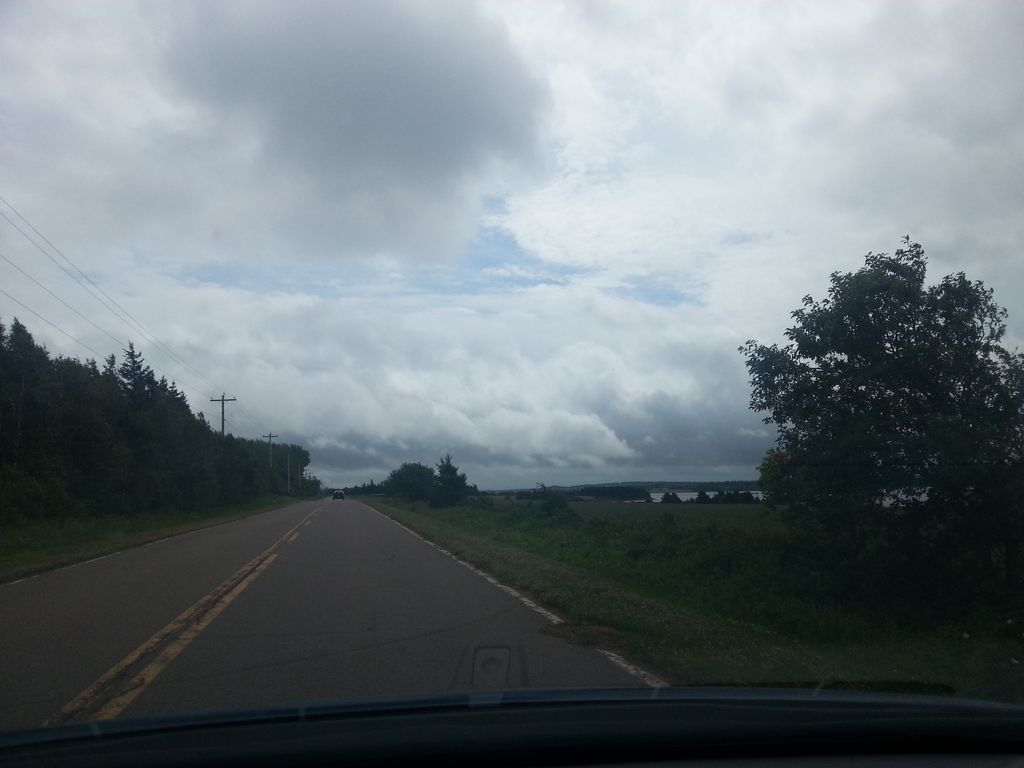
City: charlottetown